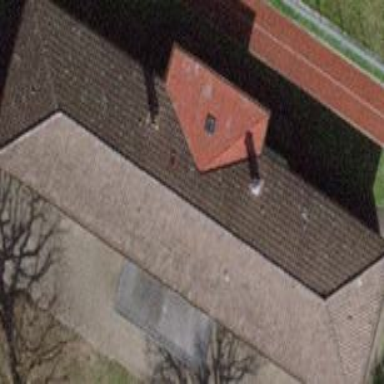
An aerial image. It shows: Kindergarten building.